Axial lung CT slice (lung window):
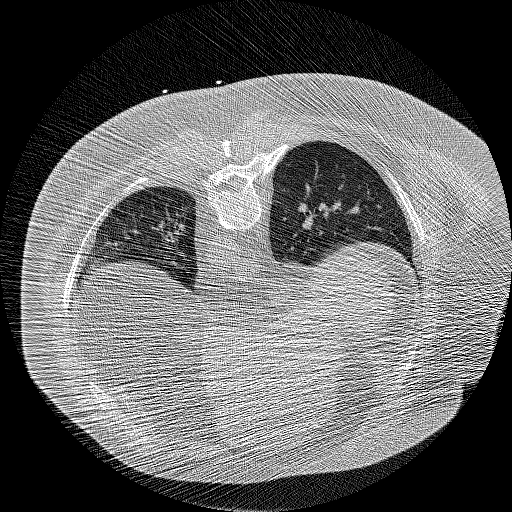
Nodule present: no